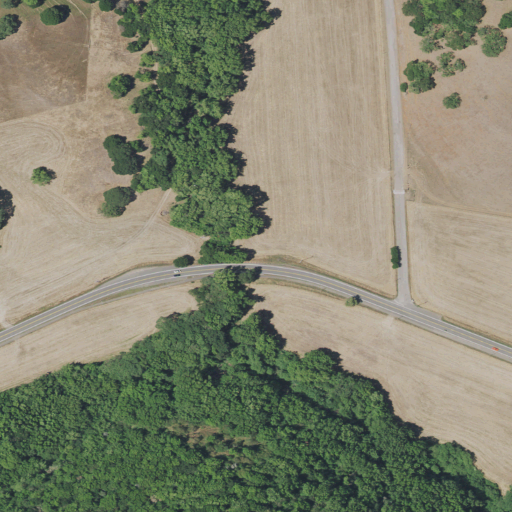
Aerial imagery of valley in California named Bowman Canyon containing grassland, shrub, evergreen forest, woody wetlands, open development, herbaceous wetlands, deciduous forest, and mixed forest